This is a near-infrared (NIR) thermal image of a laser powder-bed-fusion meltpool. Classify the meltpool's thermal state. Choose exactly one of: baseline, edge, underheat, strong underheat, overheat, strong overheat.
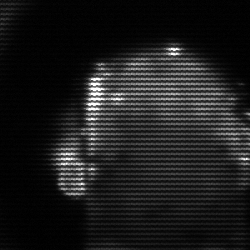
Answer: baseline